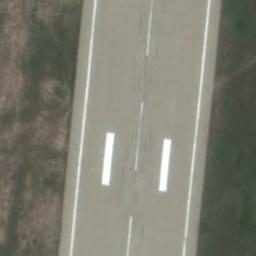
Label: runway